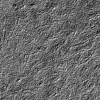
Atmospheric dust classification: not_dusty